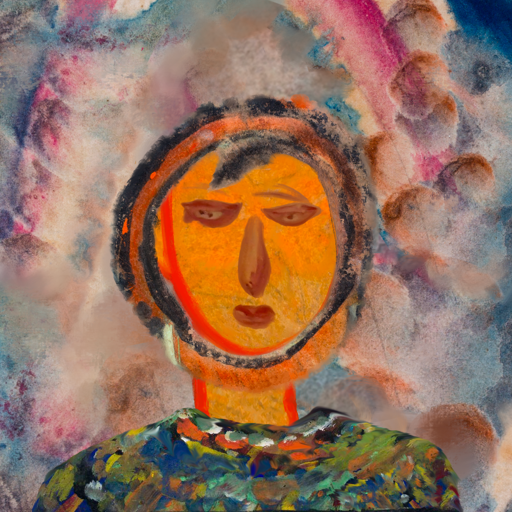
Background: Rupkatha, Head And Neck Front: Sisters, Face Front: Pious_Lady, Bust: An_Impression, Hair Front: Childish, Head Accessory: Blank, Second Necklace: Blank, Necklace: Blank, Baby: Blank